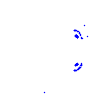
Particle: kaon